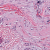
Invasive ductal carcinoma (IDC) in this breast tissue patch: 1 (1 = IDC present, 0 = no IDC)